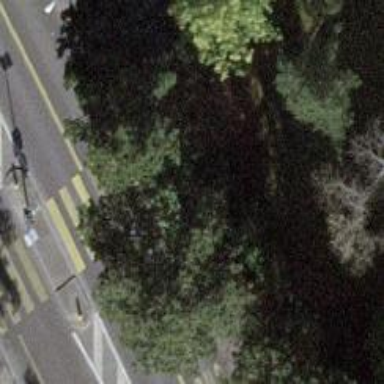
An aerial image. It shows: Asphalt sidewalk along the footway.